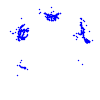
Particle: kaon